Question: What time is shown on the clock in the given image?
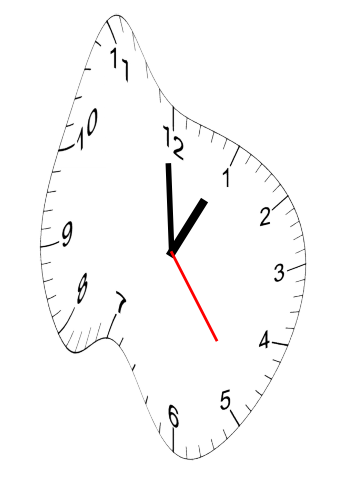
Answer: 12:59:24